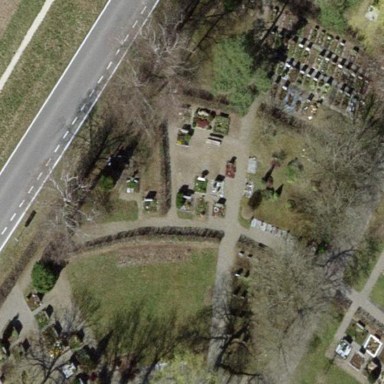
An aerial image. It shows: Cemetery.